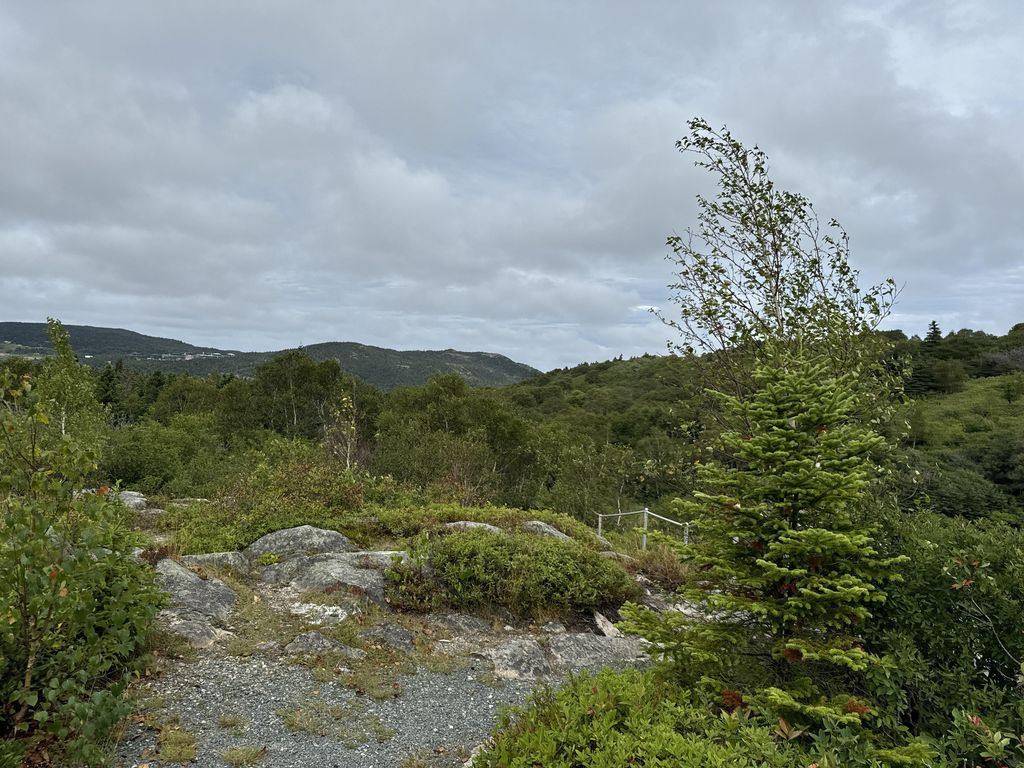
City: st_johns